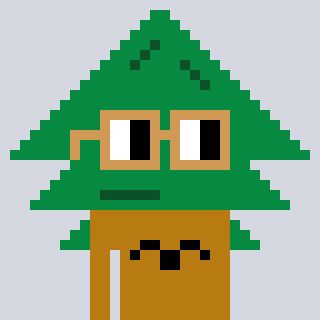
a pixel art character with square brown glasses, a fir-shaped head and a gold-colored body on a cool background